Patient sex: M
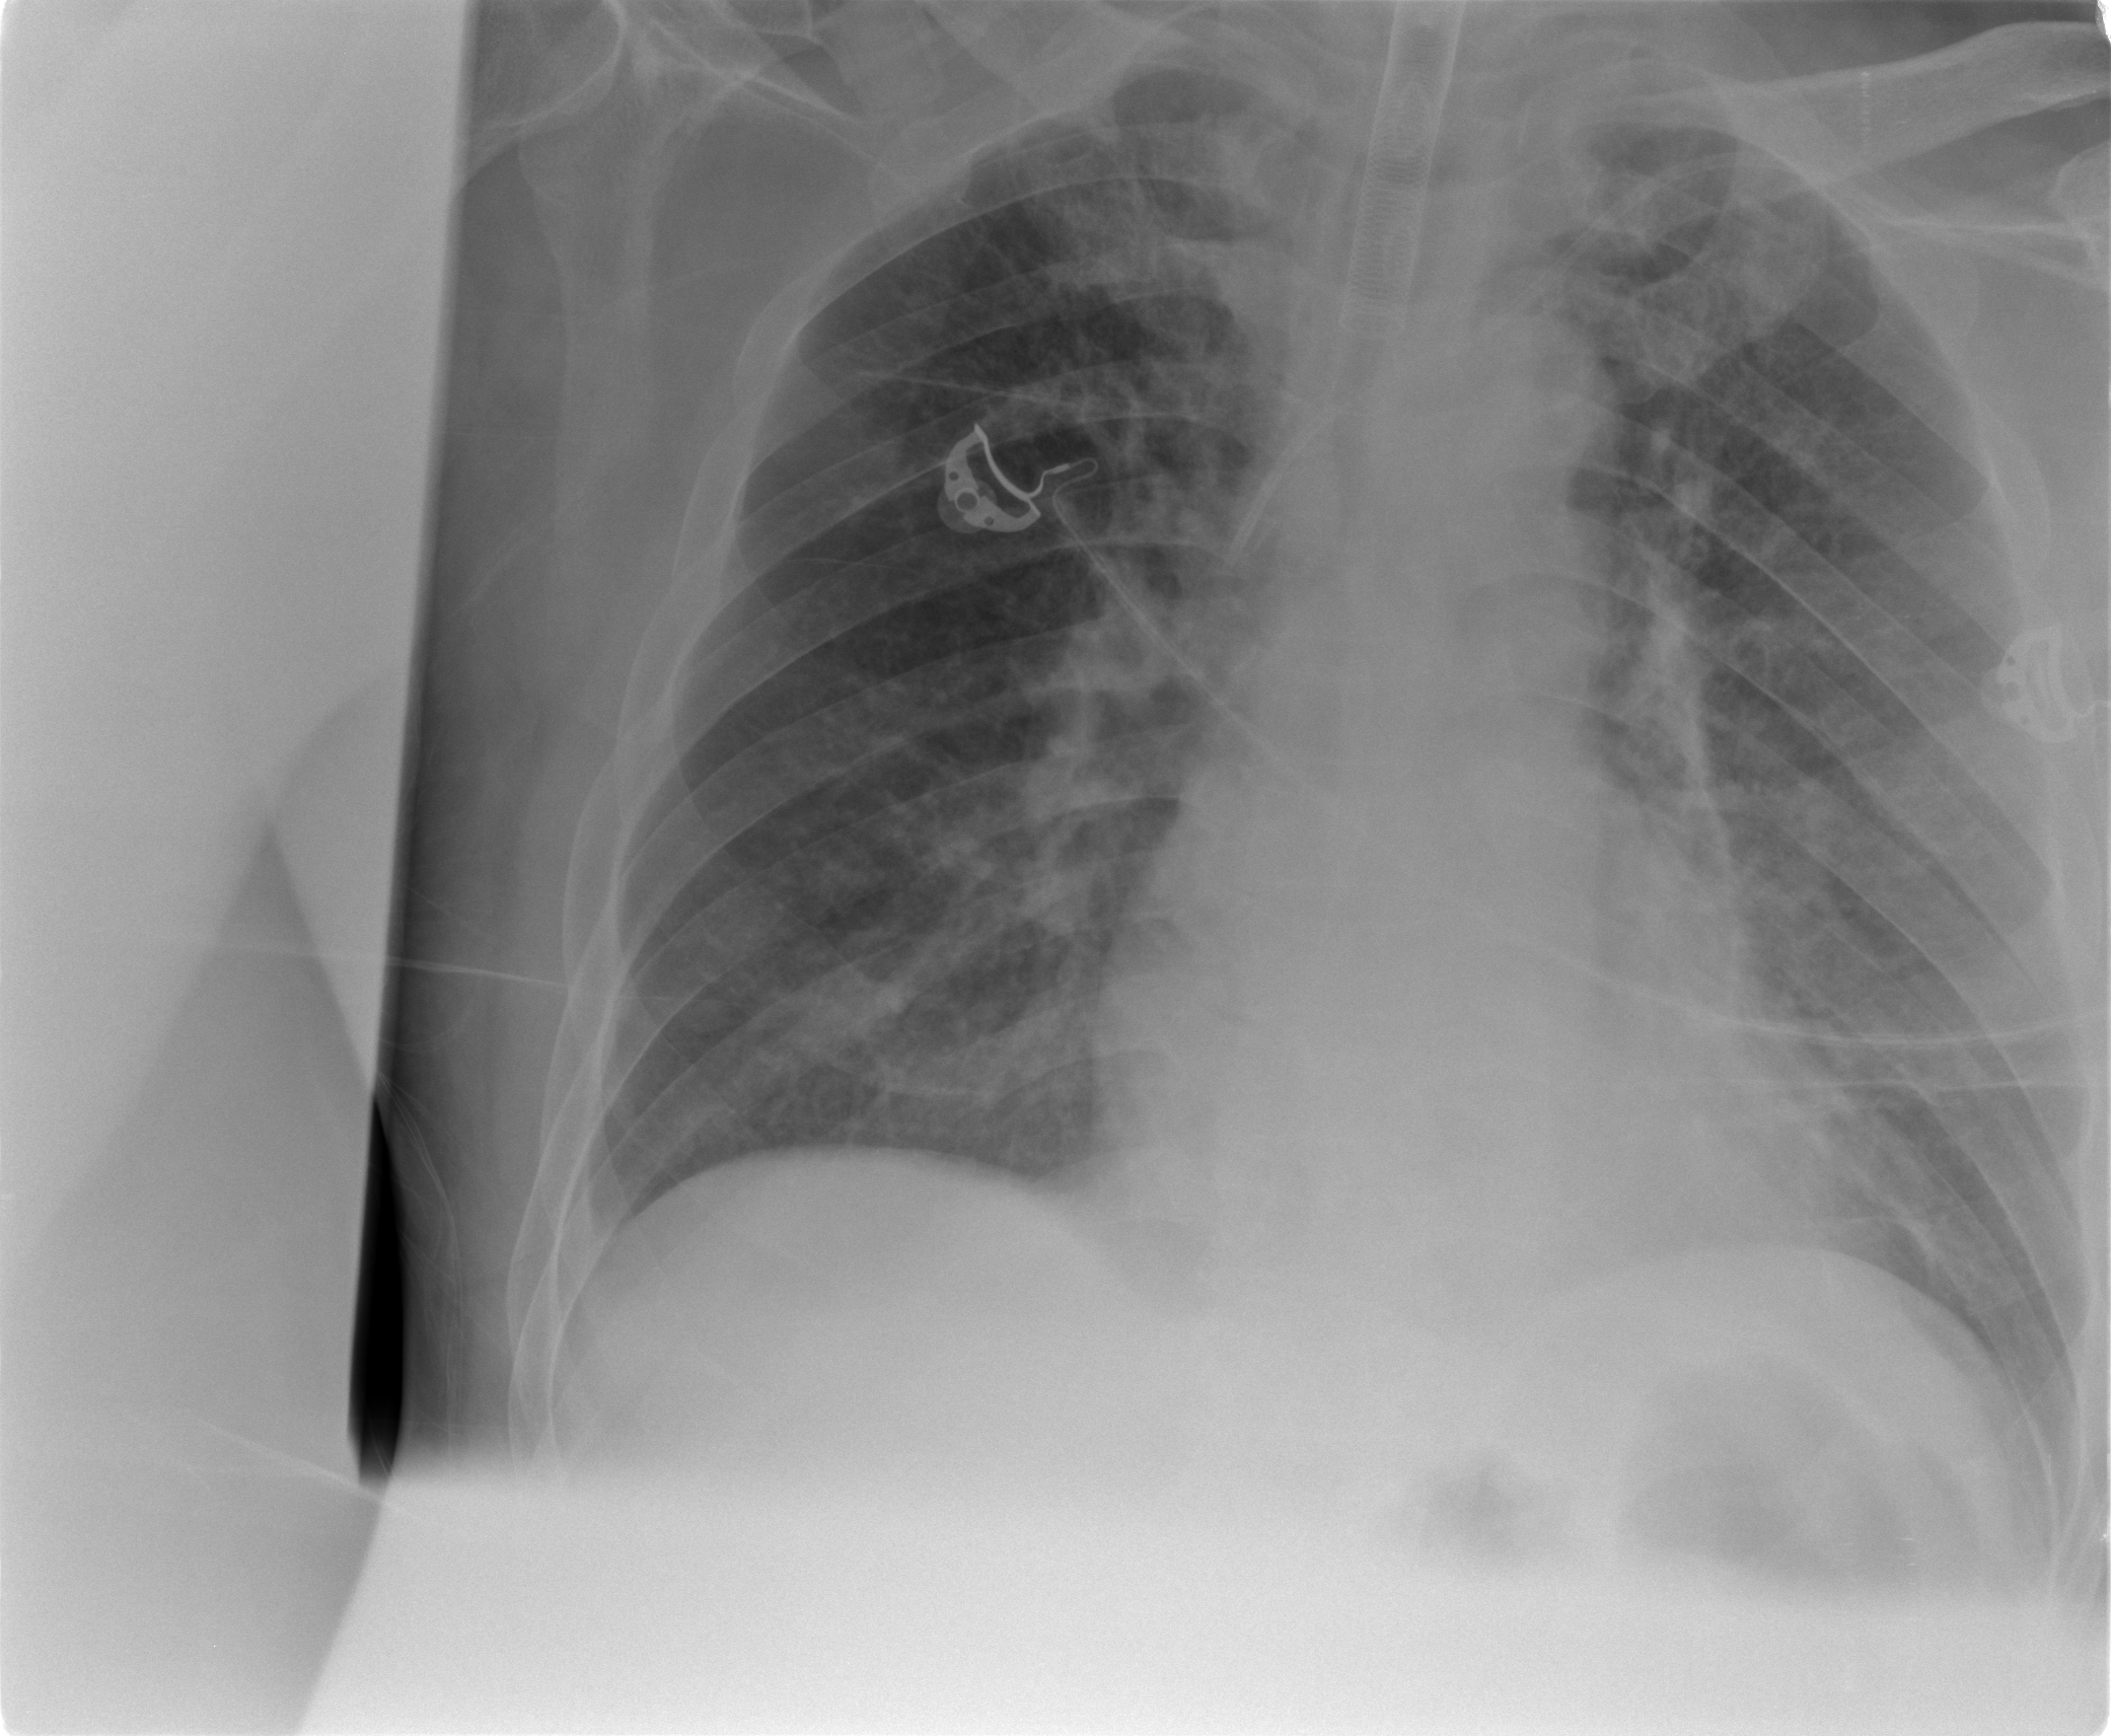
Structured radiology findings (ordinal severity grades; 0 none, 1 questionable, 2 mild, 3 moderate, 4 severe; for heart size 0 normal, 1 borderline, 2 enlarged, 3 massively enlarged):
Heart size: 1
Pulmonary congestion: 2
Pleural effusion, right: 0
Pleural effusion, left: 2
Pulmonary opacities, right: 2
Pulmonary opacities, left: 2
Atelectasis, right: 2
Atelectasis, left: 2